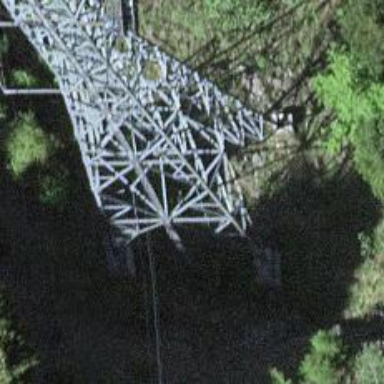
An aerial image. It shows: Pylon for aerialway.